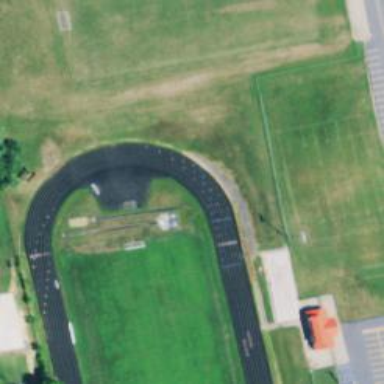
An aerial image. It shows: Athletic track located in leisure land area.